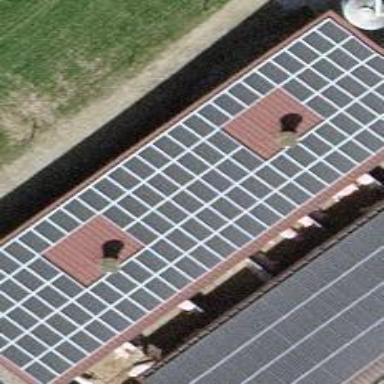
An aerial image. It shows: Solar power generator.